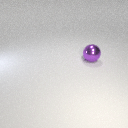
large purple metal sphere